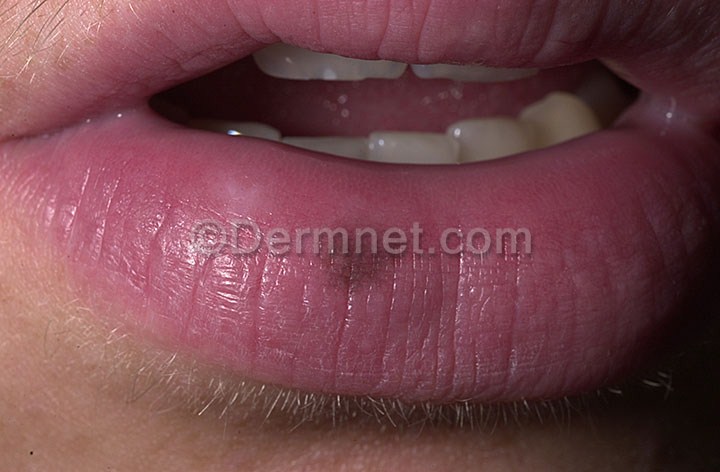
Disease: Light Diseases and Disorders of Pigmentation